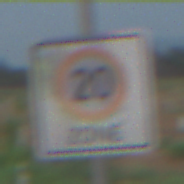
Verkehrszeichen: BeginnZone20
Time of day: SunriseSunset
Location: Outdoor (Nature)
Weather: PartlyCloudy
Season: NotSpecified
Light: Natural